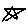
Label: star